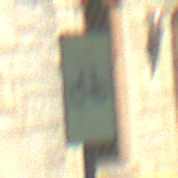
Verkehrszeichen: RadverkehrOhnePfeilsymbol
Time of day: MorningAfternoon
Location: Outdoor (Urban)
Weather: PartlyCloudy
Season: NotSpecified
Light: Natural